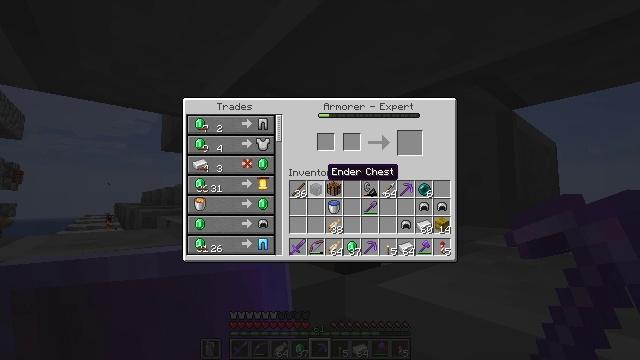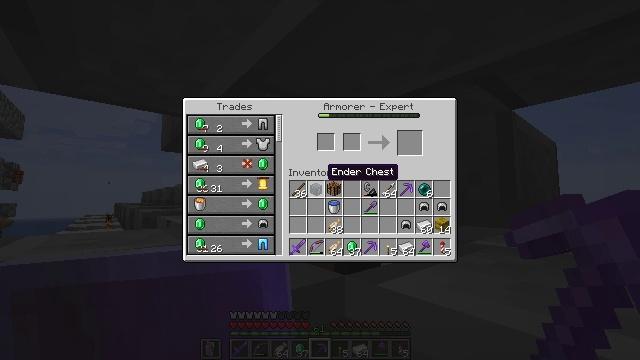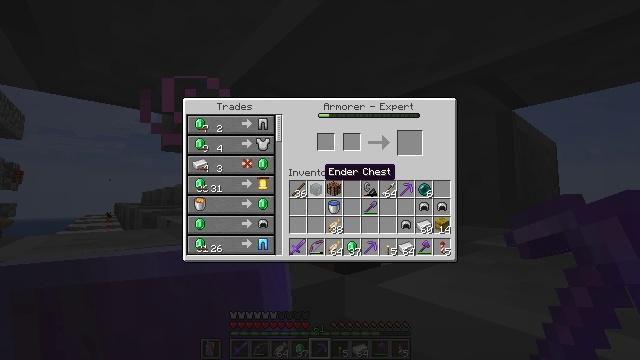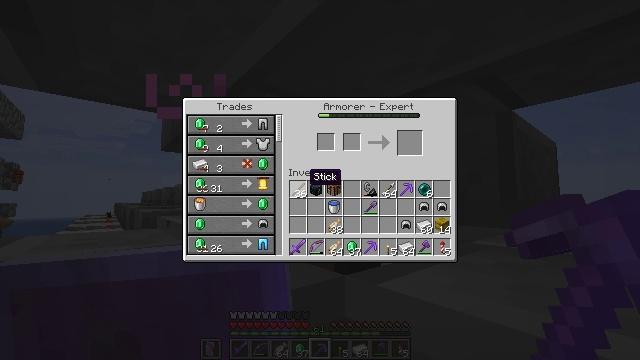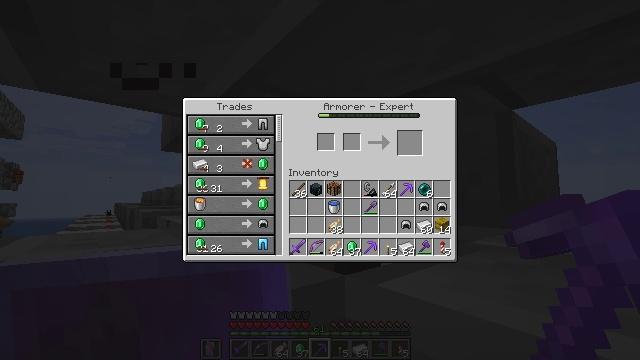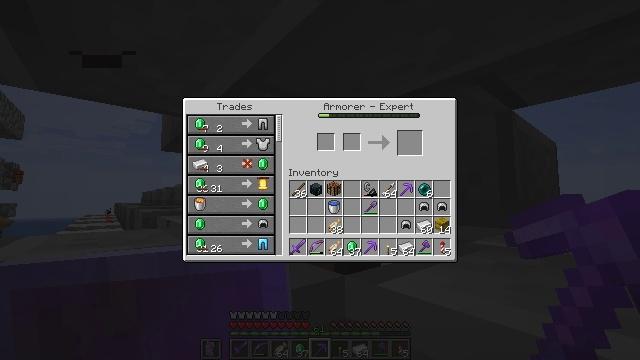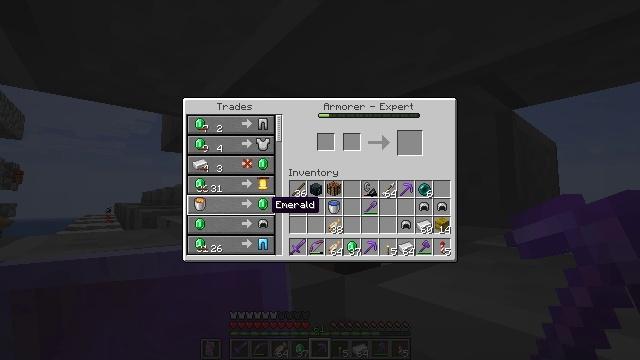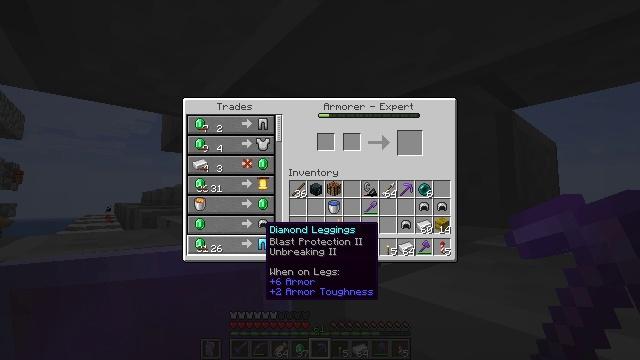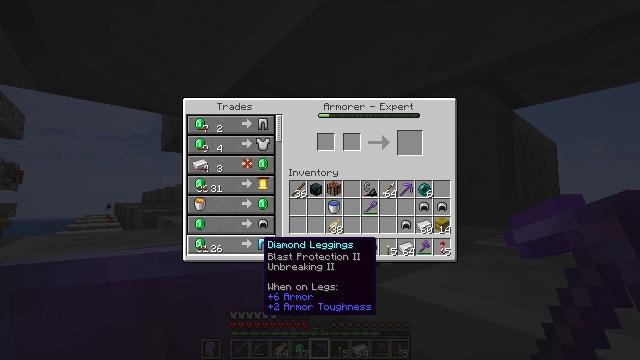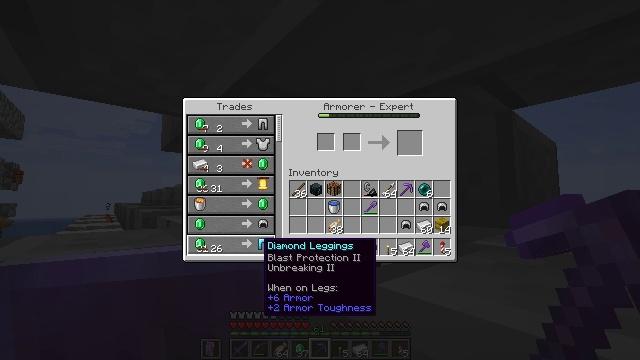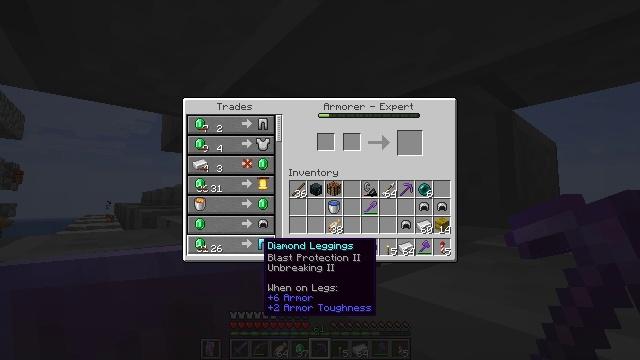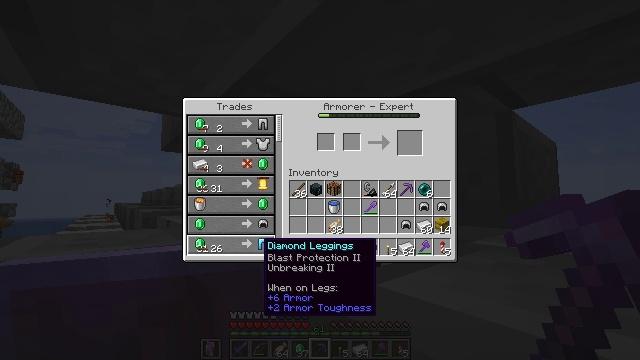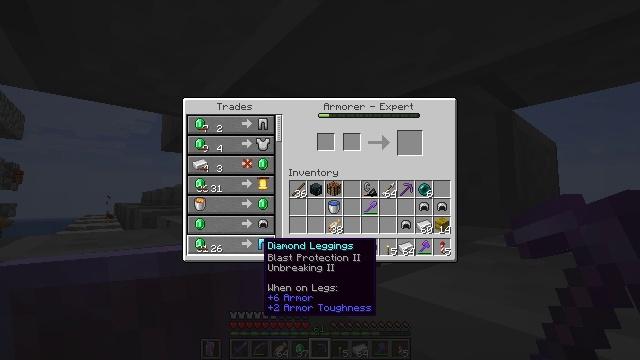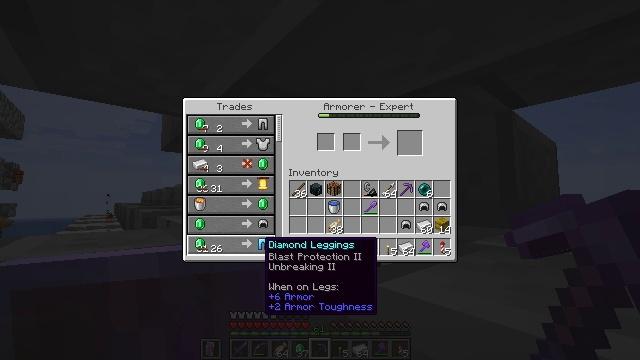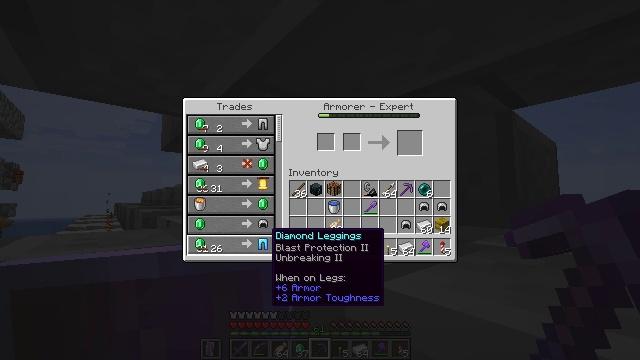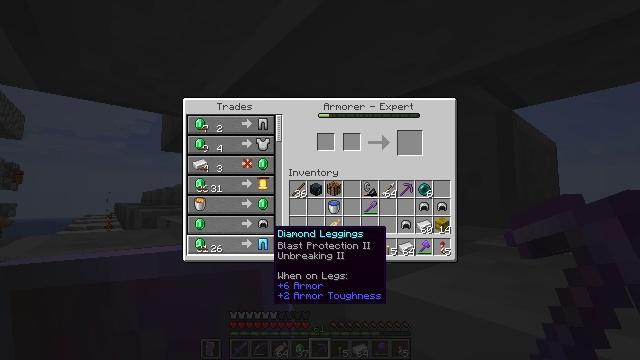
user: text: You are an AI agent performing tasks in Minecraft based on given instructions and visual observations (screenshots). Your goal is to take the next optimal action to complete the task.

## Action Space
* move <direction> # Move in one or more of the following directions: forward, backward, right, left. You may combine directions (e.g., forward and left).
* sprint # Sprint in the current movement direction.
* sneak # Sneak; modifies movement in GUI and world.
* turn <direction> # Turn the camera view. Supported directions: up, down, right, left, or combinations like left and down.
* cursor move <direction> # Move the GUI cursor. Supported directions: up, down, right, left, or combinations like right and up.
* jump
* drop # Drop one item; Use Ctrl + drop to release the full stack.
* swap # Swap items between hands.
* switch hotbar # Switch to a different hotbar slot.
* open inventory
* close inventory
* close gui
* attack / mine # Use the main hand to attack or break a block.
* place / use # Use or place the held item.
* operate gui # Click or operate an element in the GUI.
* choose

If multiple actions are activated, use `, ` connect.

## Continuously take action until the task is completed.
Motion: motion action
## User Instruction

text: Make a chainmail helmet at the crafting table.
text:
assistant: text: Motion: no_op
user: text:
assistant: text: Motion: no_op
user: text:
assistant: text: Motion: turn left
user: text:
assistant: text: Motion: turn left and down
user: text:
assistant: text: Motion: no_op
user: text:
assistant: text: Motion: turn left and down
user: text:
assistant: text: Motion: turn down
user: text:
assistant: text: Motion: turn down
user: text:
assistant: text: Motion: no_op
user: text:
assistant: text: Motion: no_op
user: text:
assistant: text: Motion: no_op
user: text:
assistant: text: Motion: no_op
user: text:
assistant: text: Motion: no_op
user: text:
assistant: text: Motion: turn right and up
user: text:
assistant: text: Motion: no_op
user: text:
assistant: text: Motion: no_op
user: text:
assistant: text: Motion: no_op
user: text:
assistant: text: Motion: no_op
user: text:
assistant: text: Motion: no_op
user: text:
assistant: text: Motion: no_op
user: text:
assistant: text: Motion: no_op
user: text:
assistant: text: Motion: no_op
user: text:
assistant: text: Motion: no_op
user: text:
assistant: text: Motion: no_op
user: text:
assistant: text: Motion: no_op
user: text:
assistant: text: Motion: no_op
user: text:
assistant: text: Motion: no_op
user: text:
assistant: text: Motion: turn left and up
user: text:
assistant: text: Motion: no_op
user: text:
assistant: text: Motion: no_op